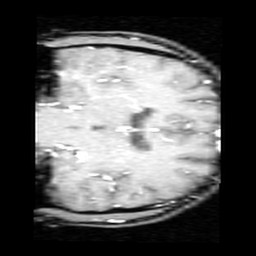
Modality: inplaneT1
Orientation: coronal
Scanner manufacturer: ge
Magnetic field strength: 3 T
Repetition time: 0.2 s
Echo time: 0.0036 s